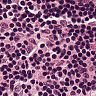
Metastatic tissue present: no